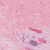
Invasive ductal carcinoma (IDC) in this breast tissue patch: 0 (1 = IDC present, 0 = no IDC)